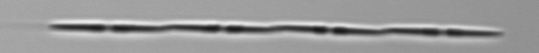
Label: Pseudo-nitzschia